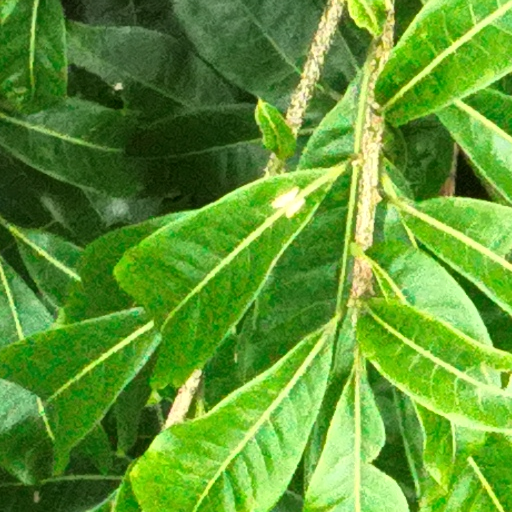
Species: Pouteria stipitata
GBIF accepted scientific name: Pouteria stipitata
Crown area (m\u00b2): 238.989